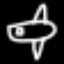
Label: airplane